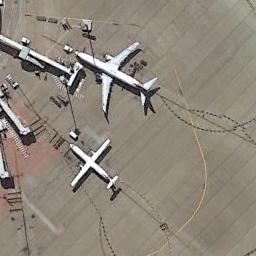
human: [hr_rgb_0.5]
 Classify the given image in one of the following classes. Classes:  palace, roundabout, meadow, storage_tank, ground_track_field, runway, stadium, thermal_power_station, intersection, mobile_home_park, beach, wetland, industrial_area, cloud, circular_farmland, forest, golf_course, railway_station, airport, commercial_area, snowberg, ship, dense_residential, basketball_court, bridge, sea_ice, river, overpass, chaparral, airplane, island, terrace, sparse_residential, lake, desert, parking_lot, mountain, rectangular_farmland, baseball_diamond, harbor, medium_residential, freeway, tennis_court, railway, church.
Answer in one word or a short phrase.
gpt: airplane